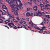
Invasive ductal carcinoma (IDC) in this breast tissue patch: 1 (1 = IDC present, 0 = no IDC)